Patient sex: F
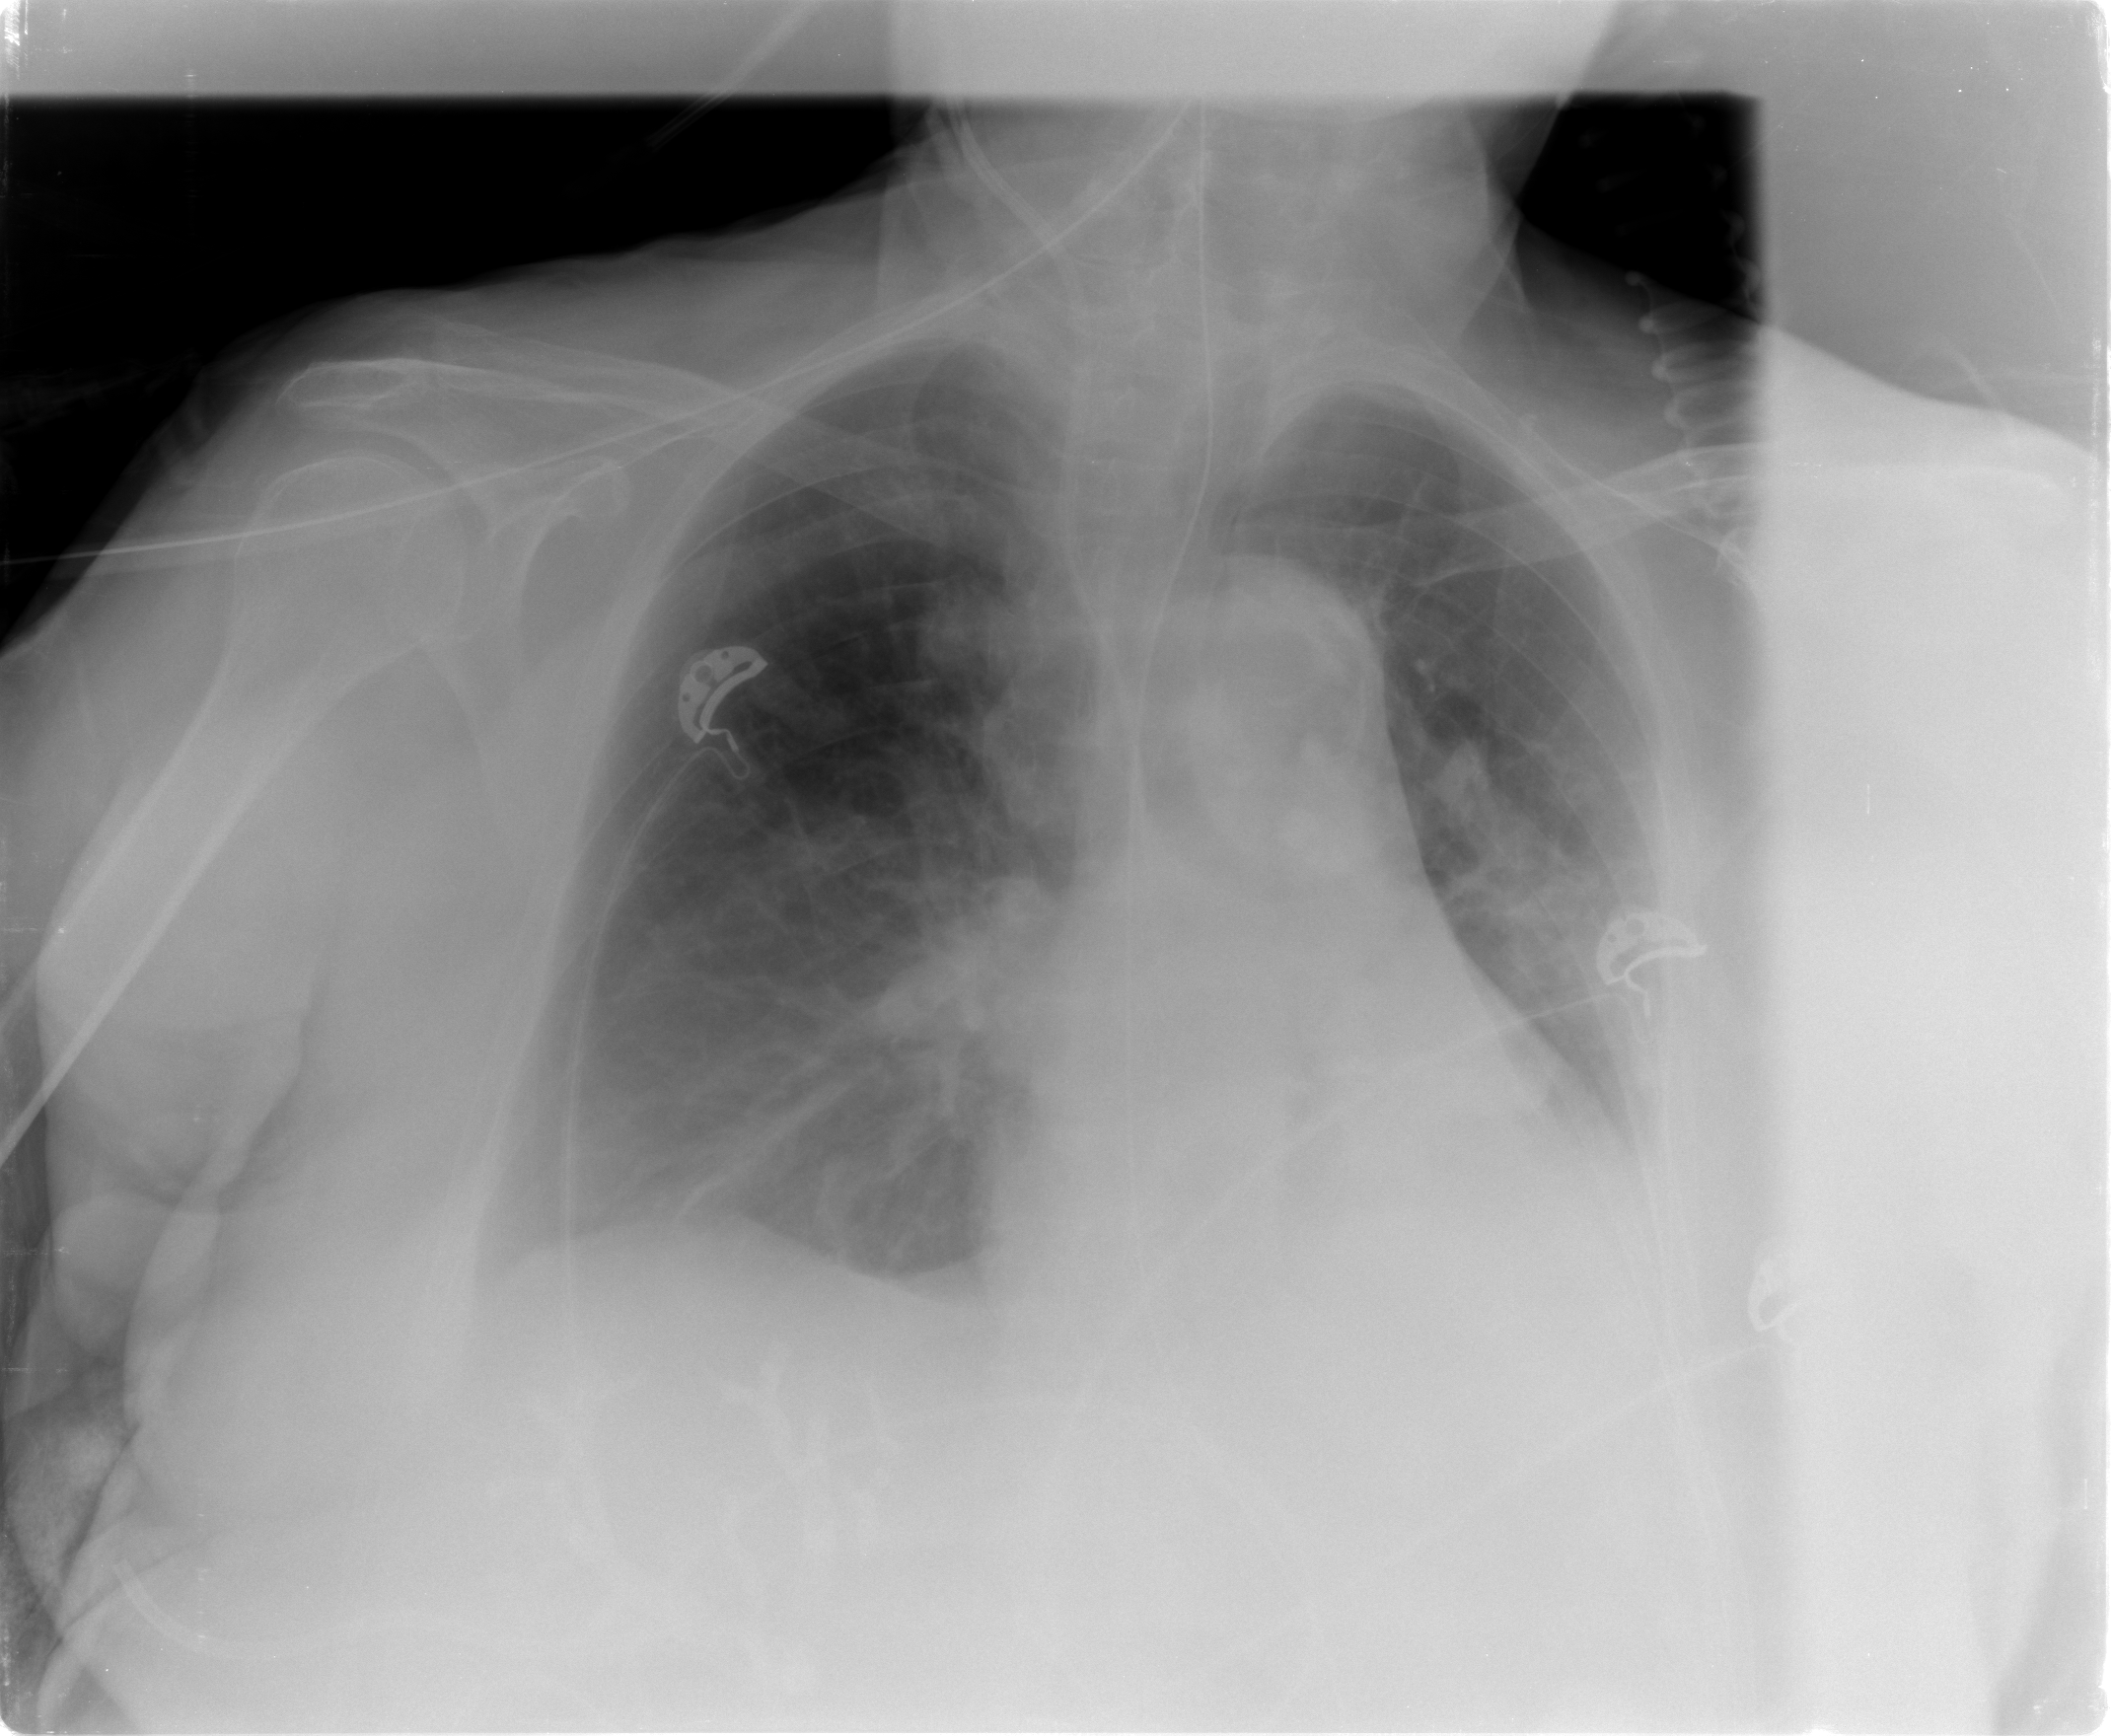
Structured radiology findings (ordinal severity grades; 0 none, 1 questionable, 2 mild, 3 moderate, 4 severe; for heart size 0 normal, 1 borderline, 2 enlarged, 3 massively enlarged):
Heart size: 0
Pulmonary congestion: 0
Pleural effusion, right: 2
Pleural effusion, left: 1
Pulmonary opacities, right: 0
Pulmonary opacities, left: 0
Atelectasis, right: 2
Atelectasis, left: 1